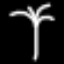
Label: palm tree